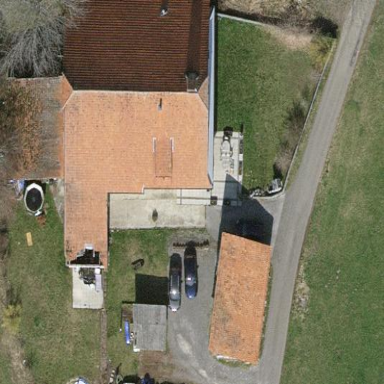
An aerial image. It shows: Farm building.